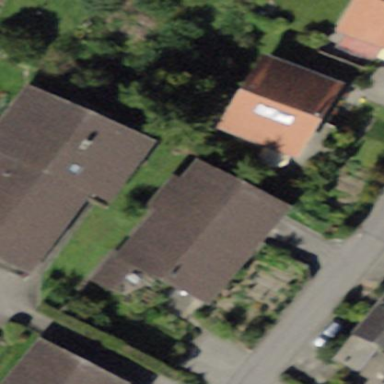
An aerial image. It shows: Residential building.